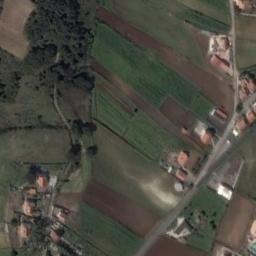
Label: terrace